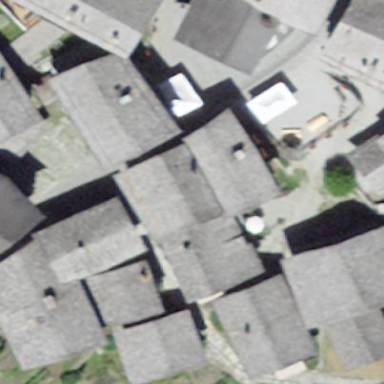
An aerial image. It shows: Building with tile roof.